Question: I am plotting data vs time, however there is a line that connects the first and last points, how do I get rid of this line?
Relevant code:
'''
data = load('AMT_CO2.txt');
time = data(:,1);
avg = data(:,2);
plot(time, avg);
'''

plot(time(1:end-1), avg(1:end-1))
Please note that this question has been asked here:
<URL>
however, this doesn't have an answer
There is also a question: <URL>
however, I tried not plotting the last point and I get the same line
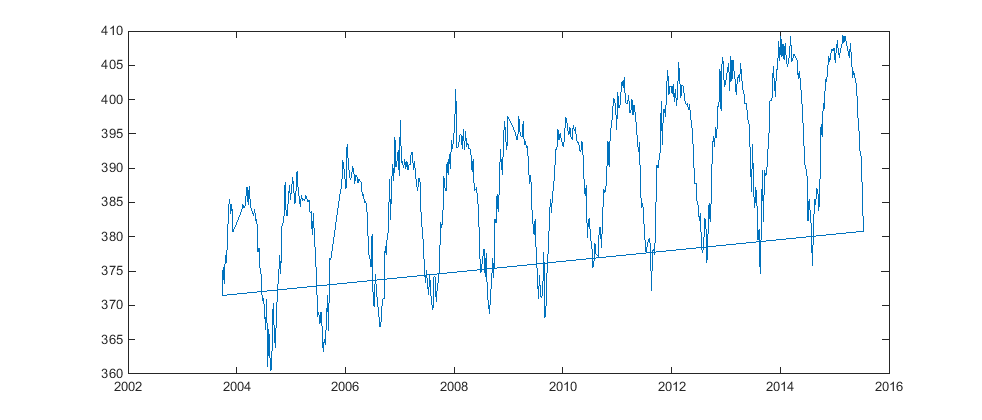
Answer: Or you could sort the time vector.
'[time, dum] = sort(time); avg = avg(dum);'
Or remove repeated values:
'[time, dum, ~] = unique(time); avg = avg(dum);'
However, be careful because the repeated point could be caused by data corruption or something similar.